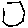
Label: hexagon